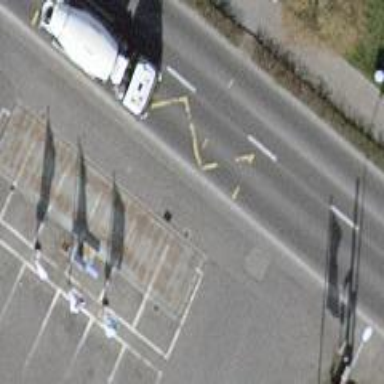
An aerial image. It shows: Bus stop with platform for public transport.